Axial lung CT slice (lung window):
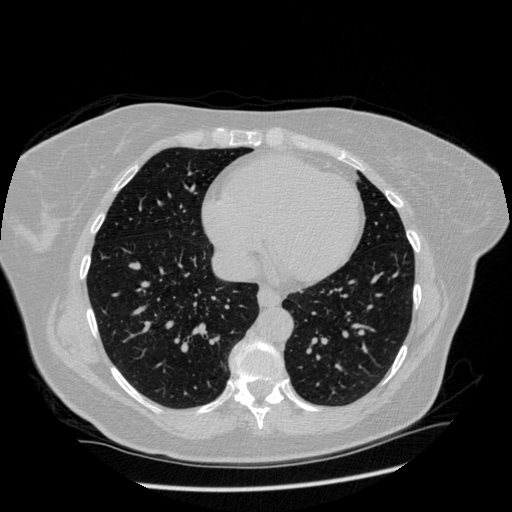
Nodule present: no